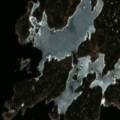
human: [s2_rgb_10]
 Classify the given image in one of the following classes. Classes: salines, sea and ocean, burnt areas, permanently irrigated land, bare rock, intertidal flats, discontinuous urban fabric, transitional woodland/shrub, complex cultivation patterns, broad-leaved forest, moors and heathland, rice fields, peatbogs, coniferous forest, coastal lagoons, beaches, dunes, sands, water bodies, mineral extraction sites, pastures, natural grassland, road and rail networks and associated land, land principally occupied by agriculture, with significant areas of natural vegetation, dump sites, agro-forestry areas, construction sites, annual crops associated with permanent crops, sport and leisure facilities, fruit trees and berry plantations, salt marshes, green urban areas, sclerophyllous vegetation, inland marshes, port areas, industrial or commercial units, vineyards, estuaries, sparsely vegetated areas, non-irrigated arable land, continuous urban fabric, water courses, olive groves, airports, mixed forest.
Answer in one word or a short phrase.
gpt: coniferous forest, sea and ocean